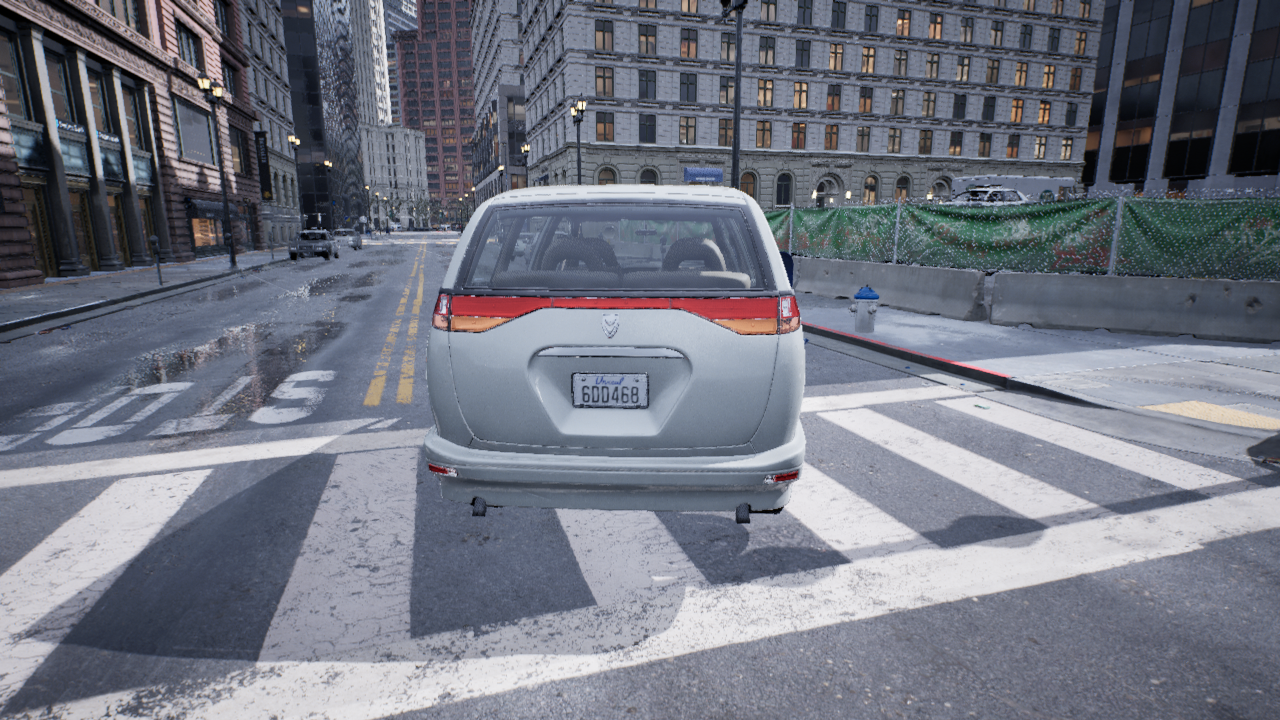
Venue: intersection
Lighting: overcast
Vehicle rig: minivan